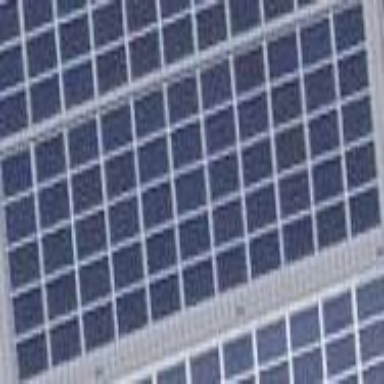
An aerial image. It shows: Solar power generator with photovoltaic panels.